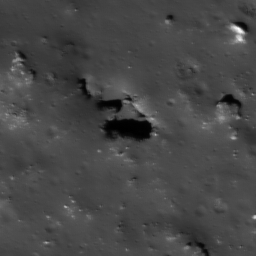
Pit: Wood T 1a
Host crater: Wood T
Host type: impact_melt
Lunar coordinates: latitude 43.888, longitude 235.754